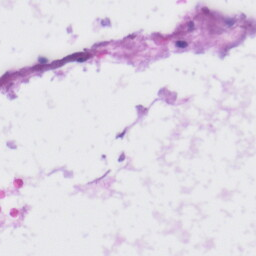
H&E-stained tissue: Liver